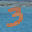
Label: 3